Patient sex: M
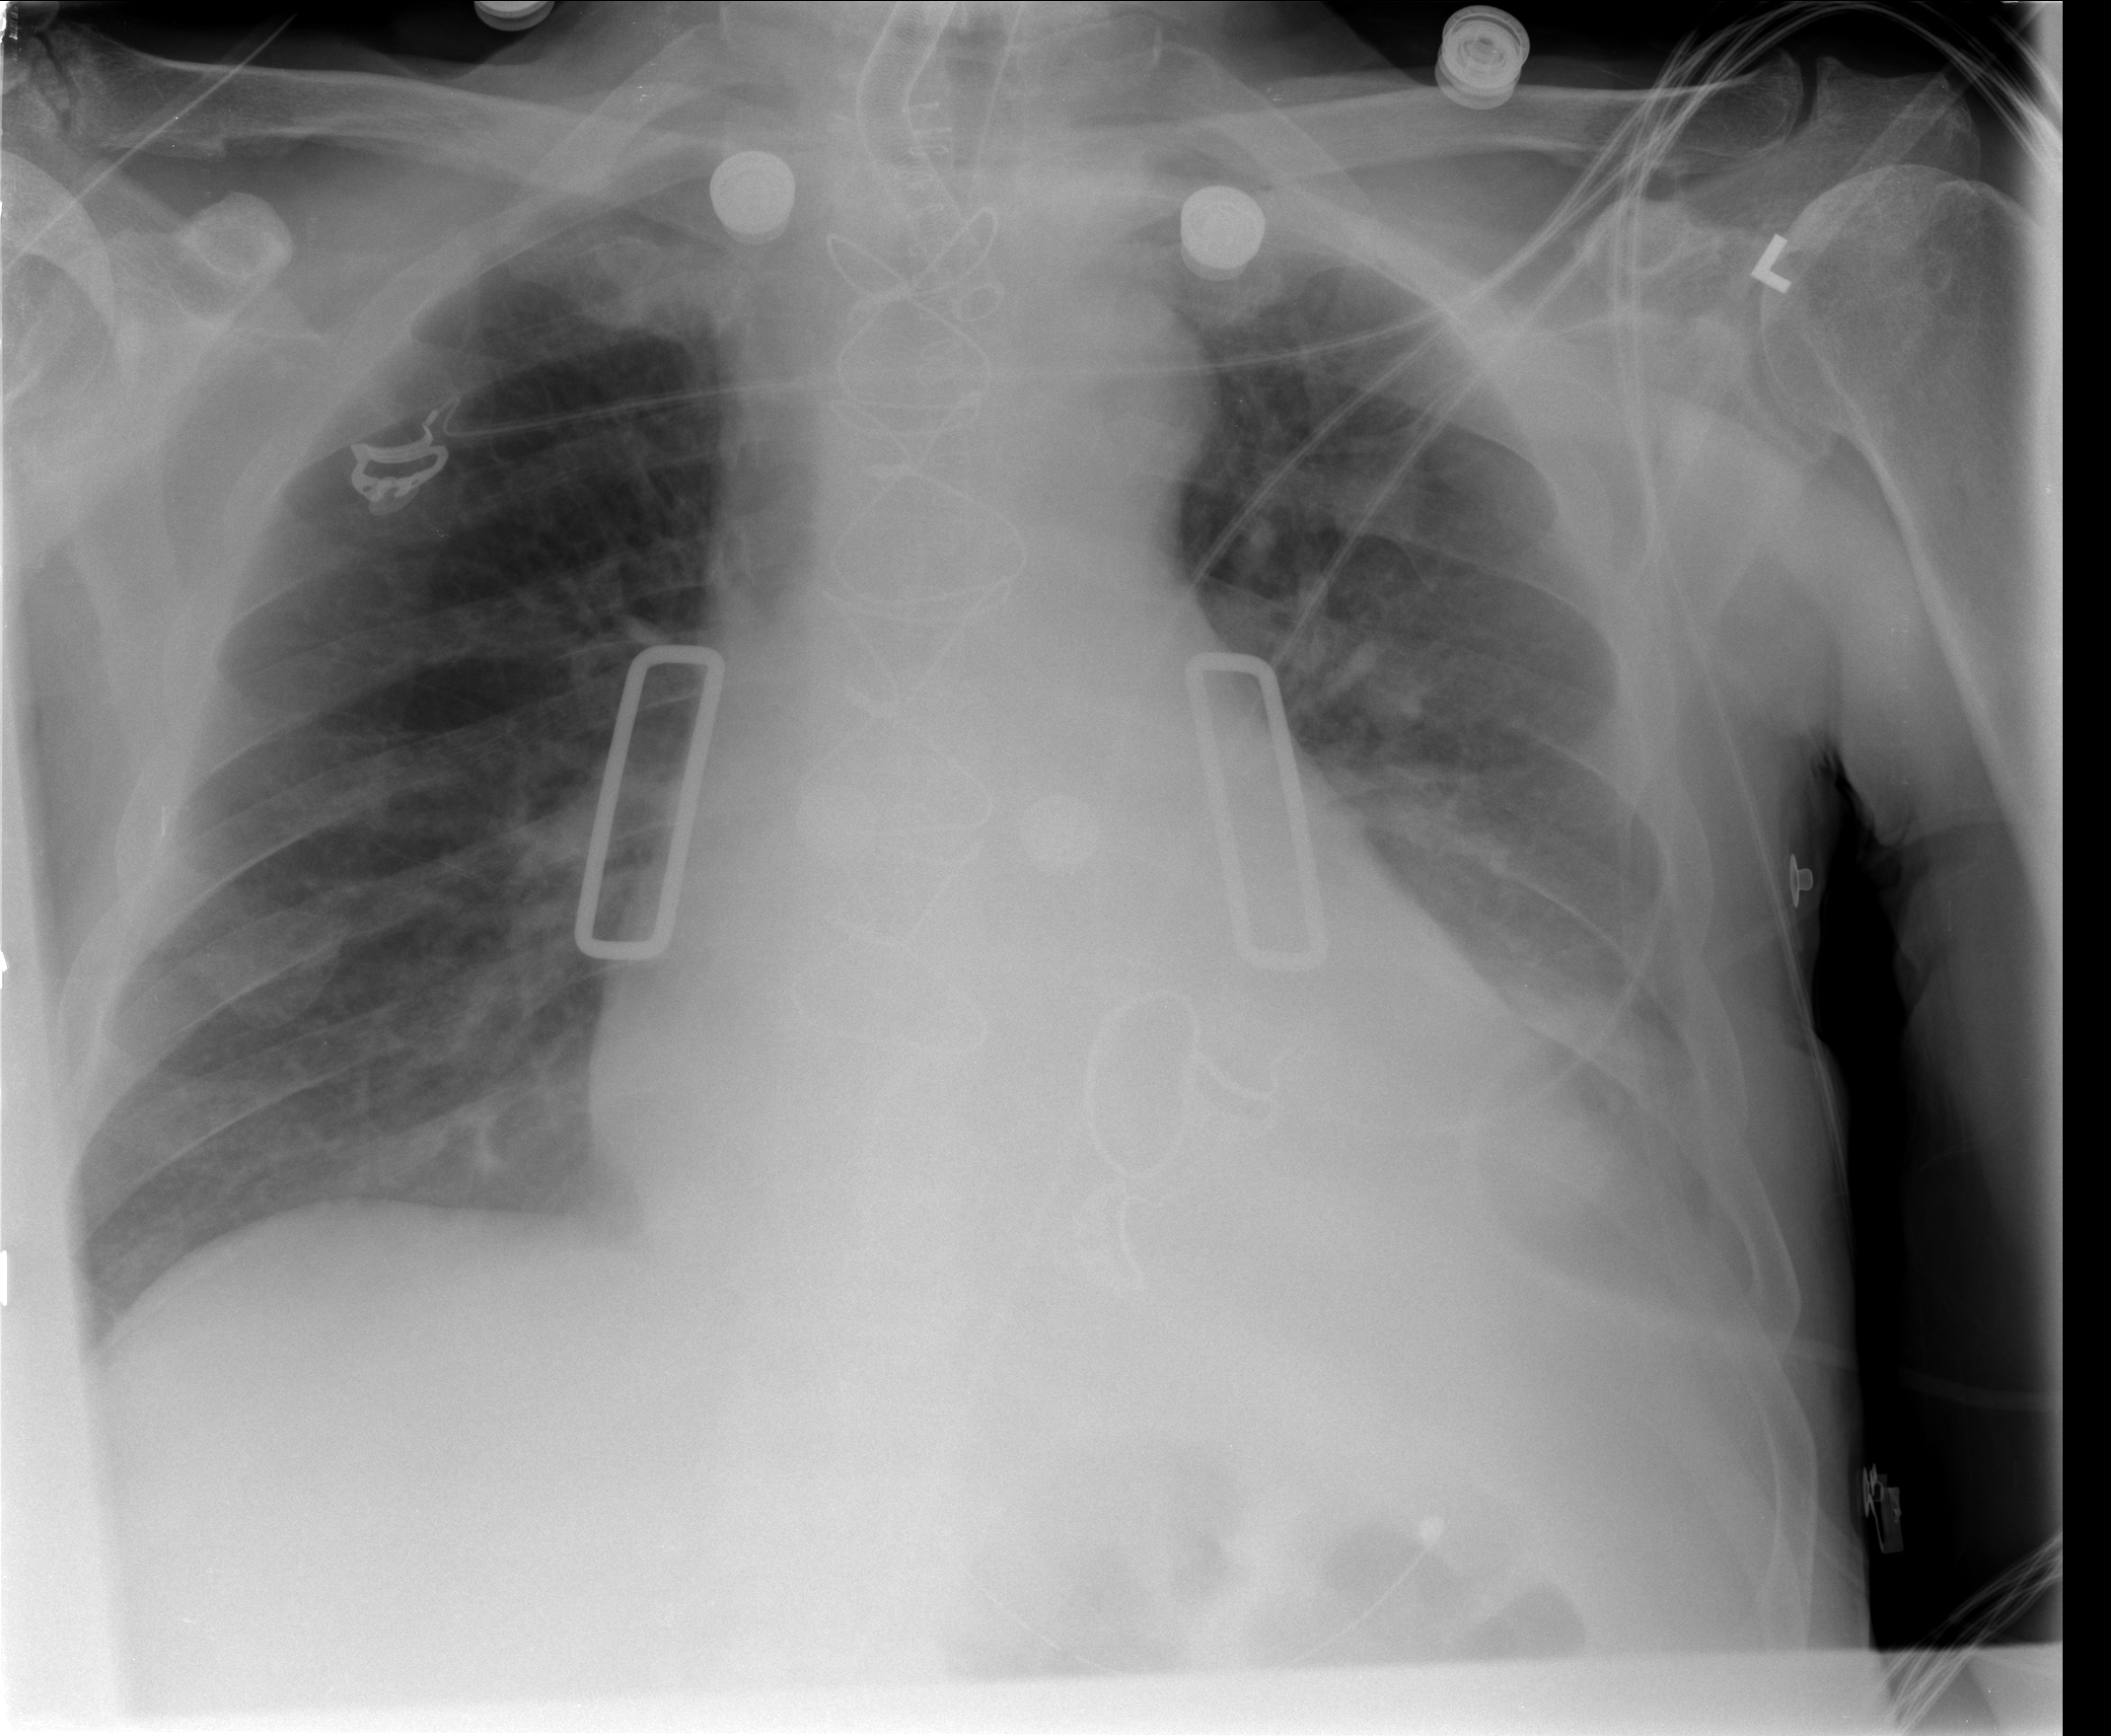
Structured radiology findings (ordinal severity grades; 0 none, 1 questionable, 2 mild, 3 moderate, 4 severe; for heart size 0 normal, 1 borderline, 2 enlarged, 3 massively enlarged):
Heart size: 2
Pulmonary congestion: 2
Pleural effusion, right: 0
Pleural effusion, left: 1
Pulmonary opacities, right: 0
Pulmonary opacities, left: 1
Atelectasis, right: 0
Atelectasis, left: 2